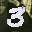
Label: 3